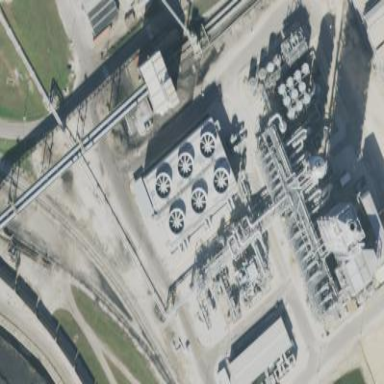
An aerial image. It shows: Industrial building used for cooling purposes.